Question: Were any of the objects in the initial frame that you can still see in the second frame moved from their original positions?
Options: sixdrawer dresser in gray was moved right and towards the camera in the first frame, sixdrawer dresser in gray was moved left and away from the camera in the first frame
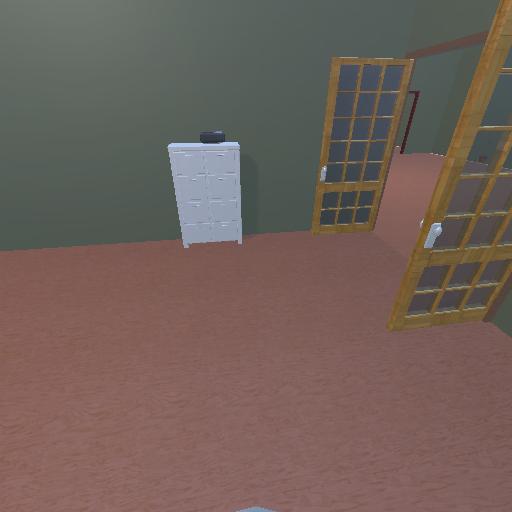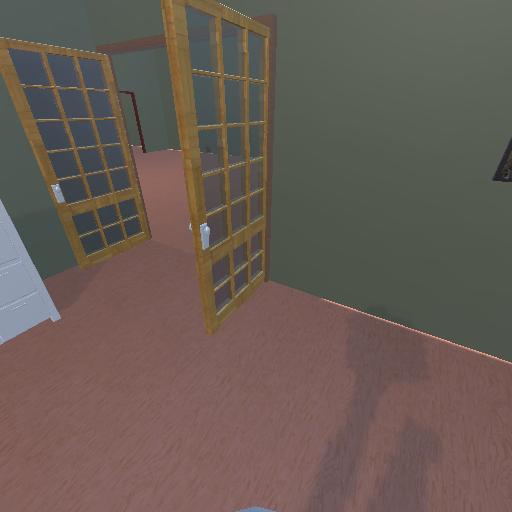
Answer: sixdrawer dresser in gray was moved right and towards the camera in the first frame